Question: I have got this query:
'''
SELECT Sites.Master_ID AS Master_ID, Scopes.Name AS Scope, Brands.Extension AS [Brand], Sites.ID AS [Site ID], Sites.Name AS [Site Name], Sites.Address, Sites.CAP, Sites.City, Countries.Name AS Country
From Sites
INNER Join Scopes ON Sites.scope_ID = Scopes.ID
INNER JOIN Brands ON Sites.brand_ID = Brands.ID
INNER Join Countries ON Sites.country_ID = Countries.ID
WHERE CONCAT (Scopes.Name, Brands.Extension, Sites.ID, Sites.Name, CONVERT(nvarchar(MAX),Sites.Address), Sites.CAP, Sites.City, Countries.Name) Like '%BA%'
'''
That is producing the following result:
[
While if I remove a %, writing "Like 'BA%'" (instead of '%BA%') the SELECT is empty.
I really cannot understand the reason for that.
Thanks in advance for your help.
Regards,
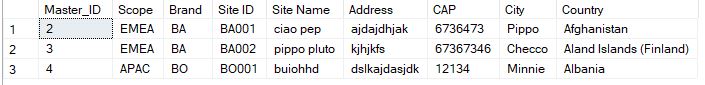
Answer: The 'LIKE' pattern matches the string.
So, ''%BA%'' looks for ''BA'' anywhere in the string. But, ''BA%'' looks only for strings that begin with ''BA''. And in your case, that probably means that 'scopes.name' begins with ''BA''.
More recent versions of SQL Server support 'concat_ws()' which allows you to do something like:
'''
WHERE CONCAT_WS('|', '|', Scopes.Name, Brands.Extension, . . .) Like '%|BA%'
'''
This would check that each column starts with ''BA''. It is something of a hack. It is probably better to be explicit:
'''
WHERE Scopes.Name LIKE 'BA%' OR
Brands.Extension LIKE 'BA%' OR
. . .
'''
Or perhaps:
'''
WHERE 'BA' IN (LEFT(Scopes.Name, 2), LEFT(Brands.Extension, 2), . . .)
'''